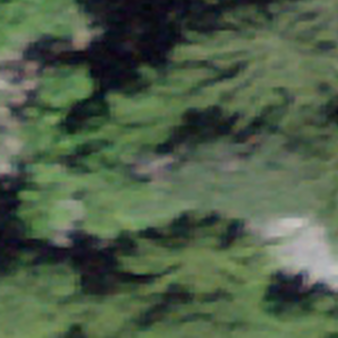
Label: other